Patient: sex F, age 71
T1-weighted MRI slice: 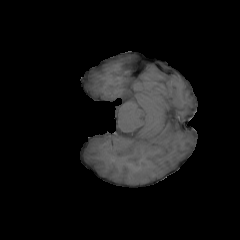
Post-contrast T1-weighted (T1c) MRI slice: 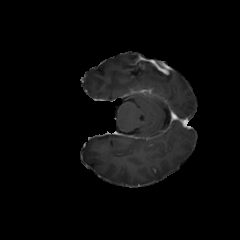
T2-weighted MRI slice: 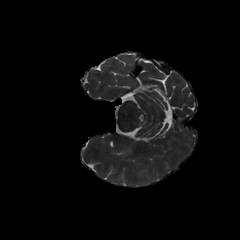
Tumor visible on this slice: no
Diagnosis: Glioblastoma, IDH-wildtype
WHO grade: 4